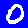
Digit: 0